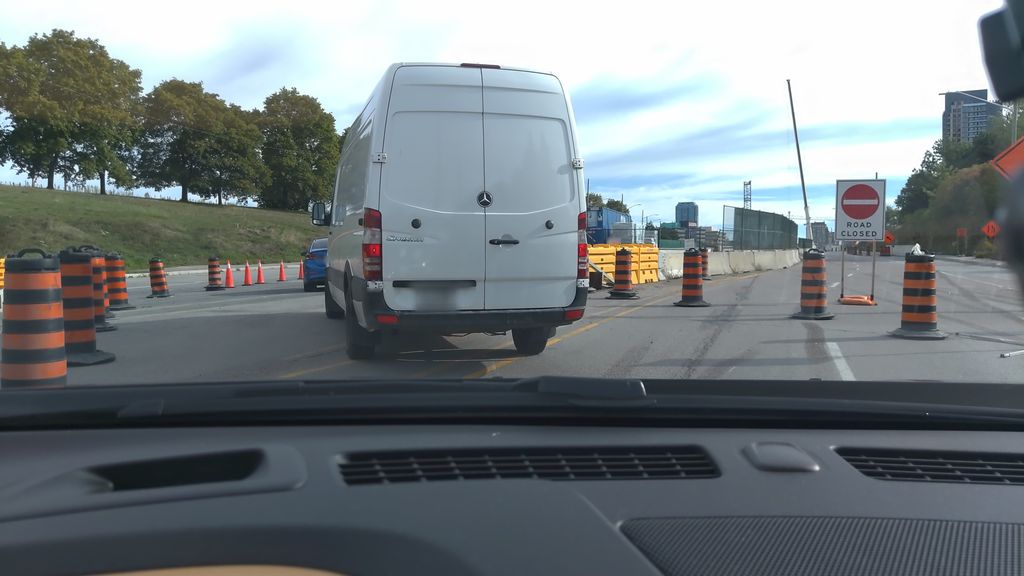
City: toronto